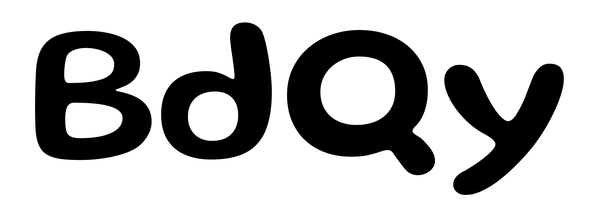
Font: Gluten_Medium